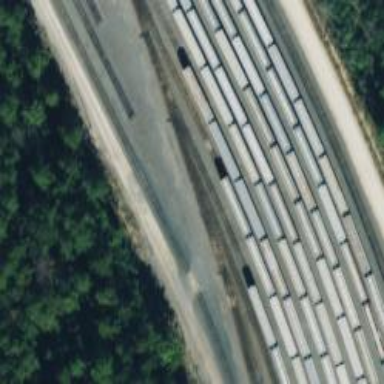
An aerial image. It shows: Railway siding for service.